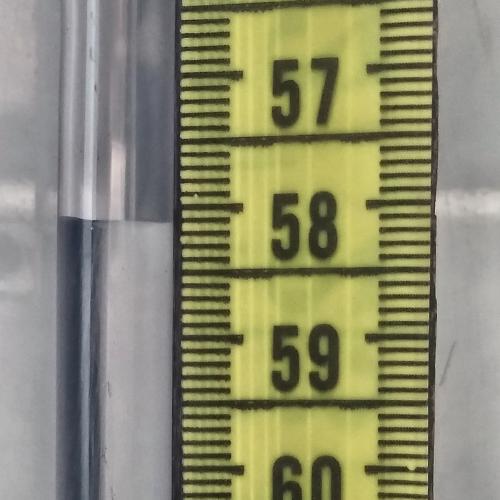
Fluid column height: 58.1 cm